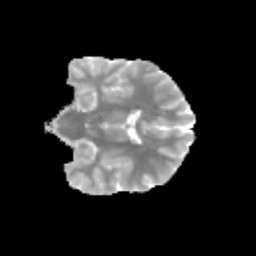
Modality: MD
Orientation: coronal
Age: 11
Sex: male
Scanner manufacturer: siemens
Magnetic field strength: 3 T
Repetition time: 3.8 s
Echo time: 0.07 s